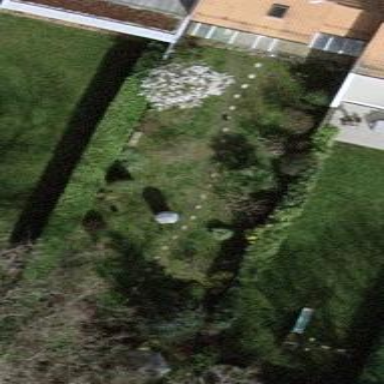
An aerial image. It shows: Garden enclosed by fence.